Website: home-depot
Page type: delivery-shipping
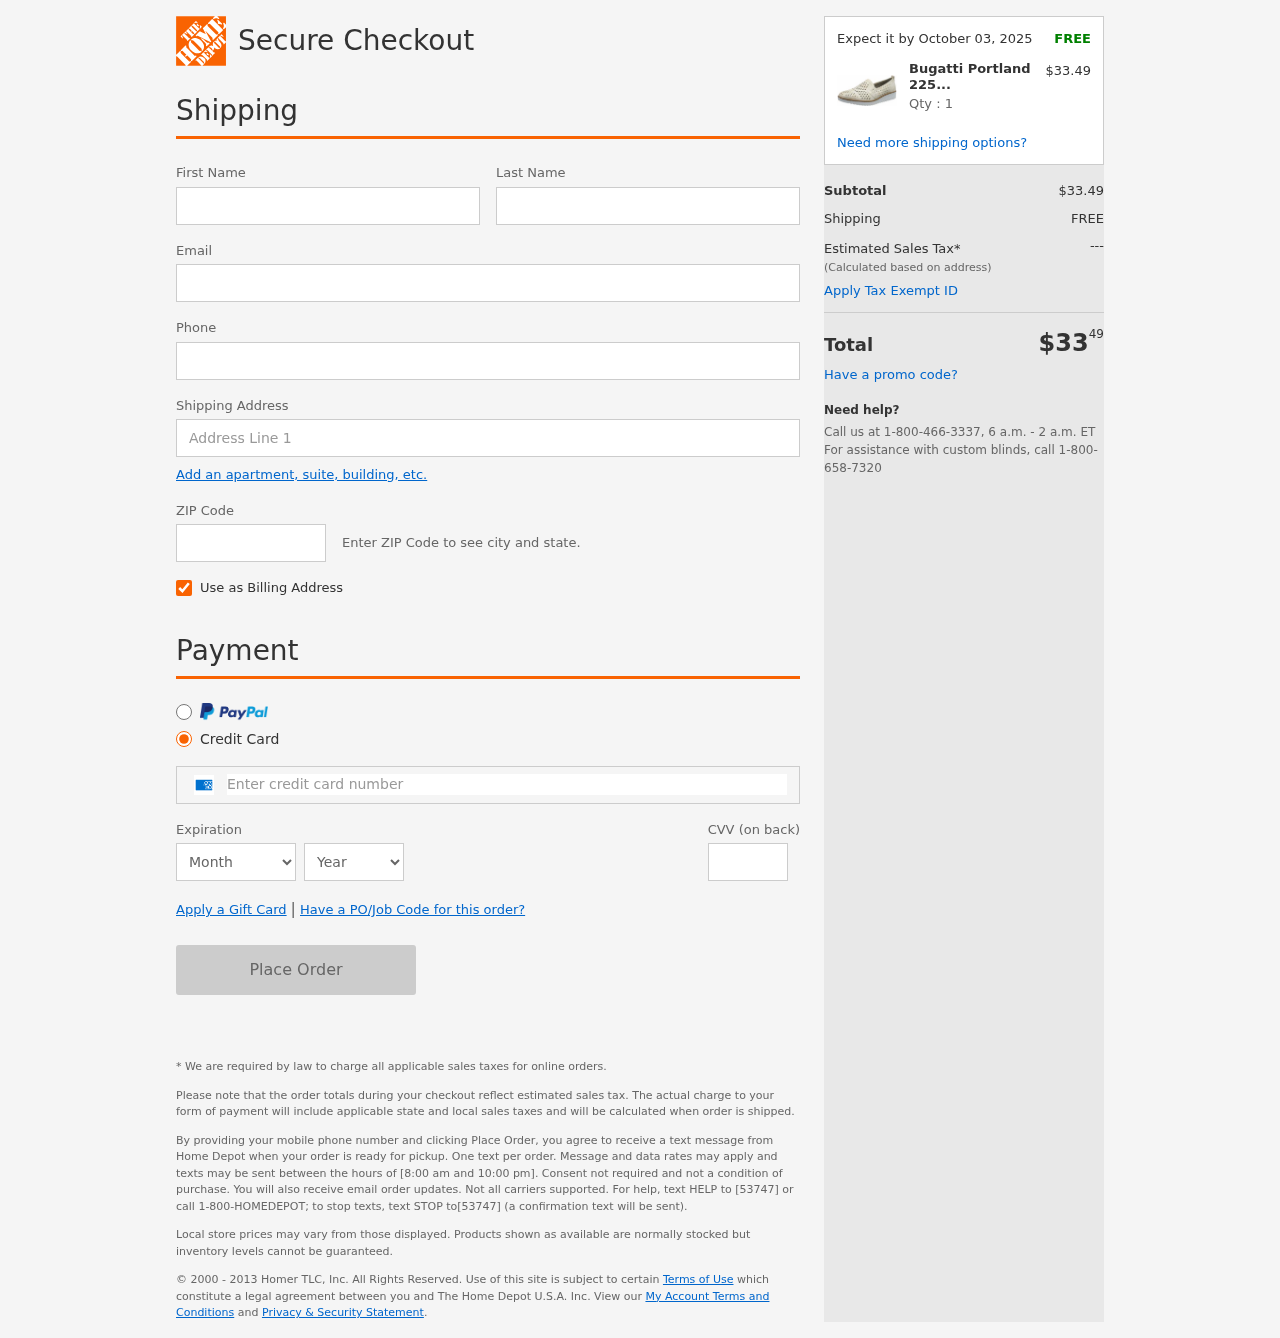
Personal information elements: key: PII_CARD_CVV
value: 8538
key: PII_CARD_EXPIRY_MONTH
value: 07
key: PII_CARD_EXPIRY_YEAR
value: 26
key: PII_CARD_NUMBER
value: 3779 2487 5164 010
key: PII_EMAIL
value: ajohnson@yahoo.com
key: PII_FIRSTNAME
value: Angela
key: PII_LASTNAME
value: Johnson
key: PII_PHONE
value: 8817684283
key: PII_POSTCODE
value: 05178
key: PII_STREET
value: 38357 Fox Club Suite 588
Product elements: key: PRODUCT1_NAME
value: Bugatti Portland 2250076 Loafers, (Puder 74), 5 UK
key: PRODUCT1_PRICE
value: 33.49
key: PRODUCT1_QUANTITY
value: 1
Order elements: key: ORDER_DELIVERY_DATE
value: Expect it by October 03, 2025
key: ORDER_SUBTOTAL
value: $33.49
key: ORDER_SHIPPING_COST
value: FREE
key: ORDER_TOTAL
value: $3349